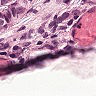
Metastatic tissue present: yes